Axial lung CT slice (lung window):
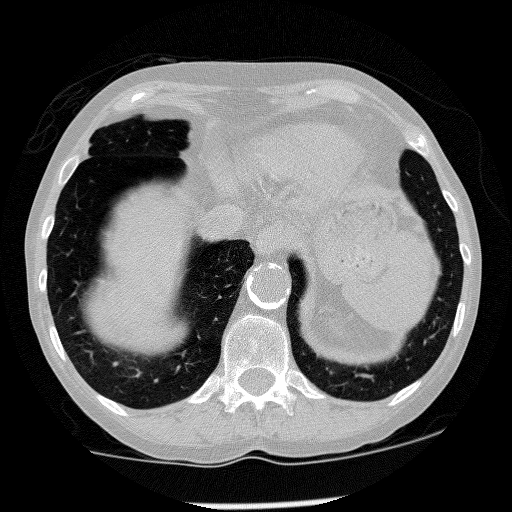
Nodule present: no